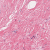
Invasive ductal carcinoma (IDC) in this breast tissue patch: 0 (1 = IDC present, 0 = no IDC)